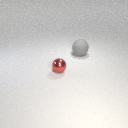
large gray rubber sphere behind small red metal sphere